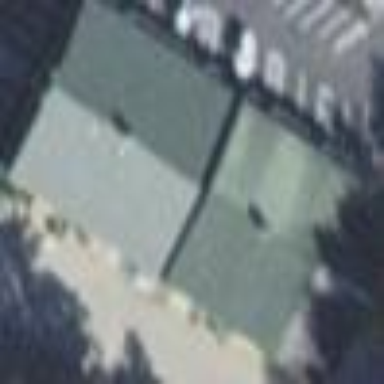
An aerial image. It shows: Building.